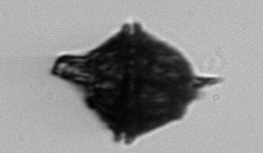
Label: Gonyaulax